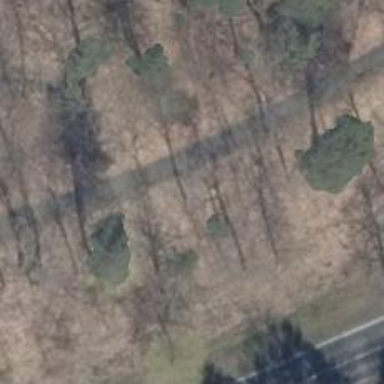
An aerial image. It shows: Asphalt path.